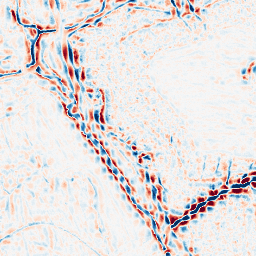
Category: wavelet
Decomposition family: wavelet_biorthogonal
Decomposition parameters: wavelet: bior4.4
level: 3
Upsampling method: sinc_blackman
Upsampling parameters: scale: 2
kernel_size: 8
Upsampling scale: 2